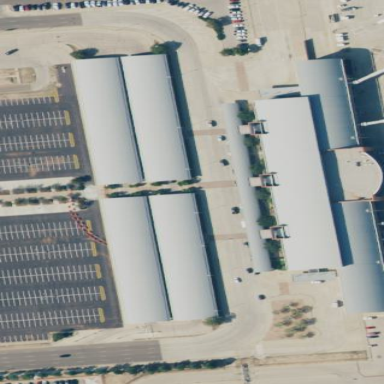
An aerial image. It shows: Parking garage.